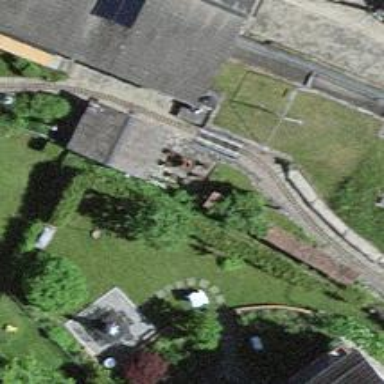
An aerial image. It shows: Miniature railway bridge.